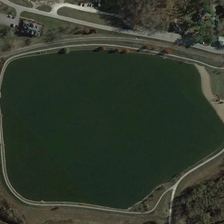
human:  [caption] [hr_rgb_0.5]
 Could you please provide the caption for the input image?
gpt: many green trees and meadows are around an almost circle green pond .

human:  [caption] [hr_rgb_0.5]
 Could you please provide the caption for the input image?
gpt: many small black fish are in the pond .

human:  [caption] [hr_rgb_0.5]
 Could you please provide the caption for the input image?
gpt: the pond is surrounded by light green lawns and vegetation .

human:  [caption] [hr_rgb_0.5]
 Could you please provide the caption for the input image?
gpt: many green trees and meadows are around an almost circle green pond .

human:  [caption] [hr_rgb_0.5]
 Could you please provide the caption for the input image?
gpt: many small black fish are in the pond .